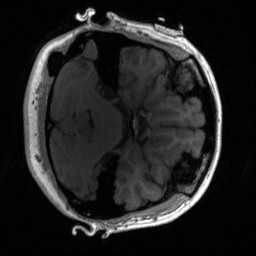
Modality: T1w
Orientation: axial
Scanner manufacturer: siemens
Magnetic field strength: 3 T
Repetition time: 2 s
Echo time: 0.0022 s